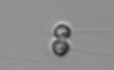
Label: Chaetoceros